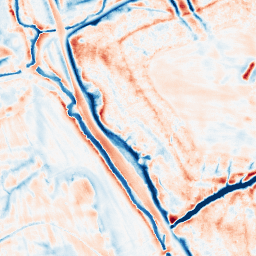
Category: edge_preserving
Decomposition family: bilateral
Decomposition parameters: d: 21
sigma_color: 25
sigma_space: 75
Upsampling method: sinc_hamming
Upsampling parameters: scale: 2
kernel_size: 16
Upsampling scale: 2